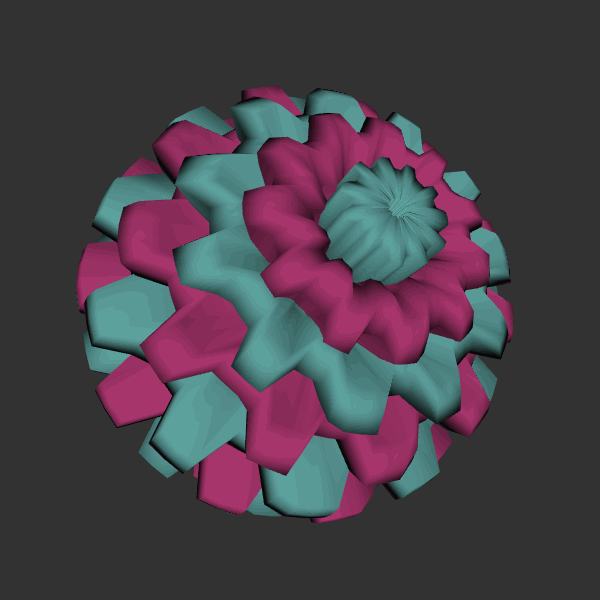
Background: dark